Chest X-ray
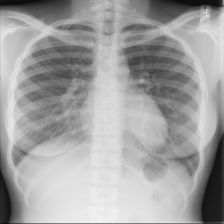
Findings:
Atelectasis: negative
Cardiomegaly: negative
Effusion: negative
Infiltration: negative
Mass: negative
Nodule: negative
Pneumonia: negative
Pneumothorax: negative
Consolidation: negative
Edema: negative
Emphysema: negative
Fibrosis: negative
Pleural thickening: negative
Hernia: negative